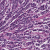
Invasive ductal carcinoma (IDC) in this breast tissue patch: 1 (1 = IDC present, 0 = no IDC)